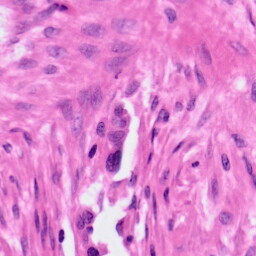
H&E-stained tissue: Ovarian